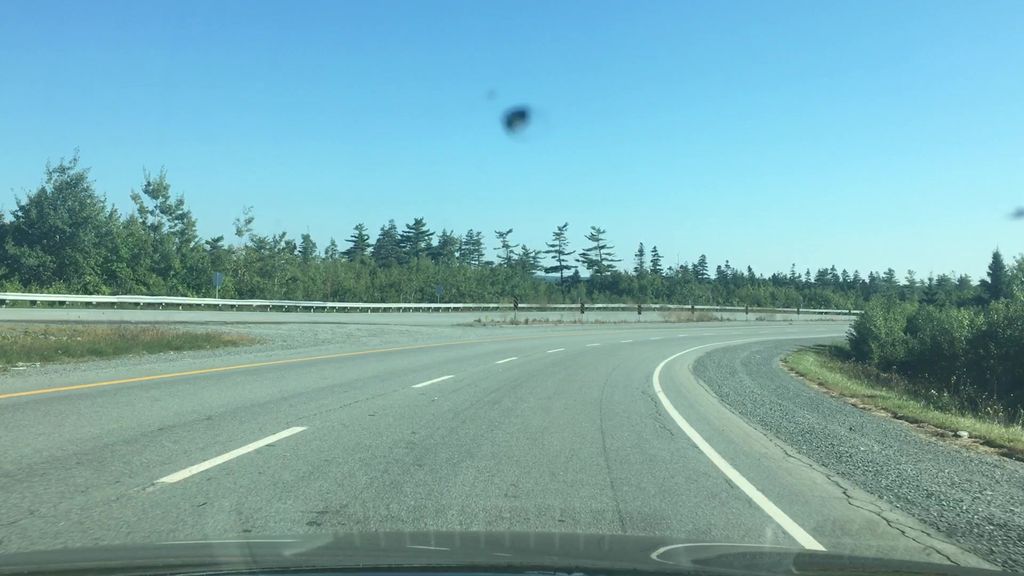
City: halifax